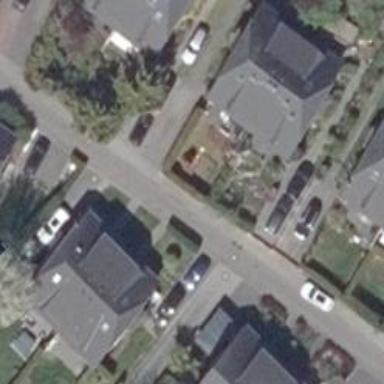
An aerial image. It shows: Paved residential road.